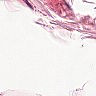
Metastatic tissue present: no